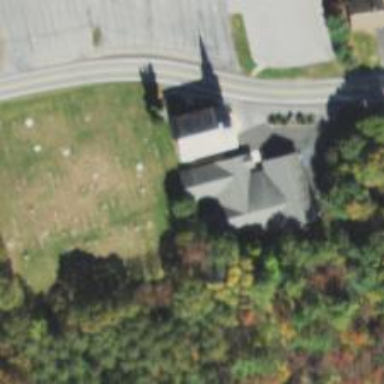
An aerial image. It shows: Place of worship.